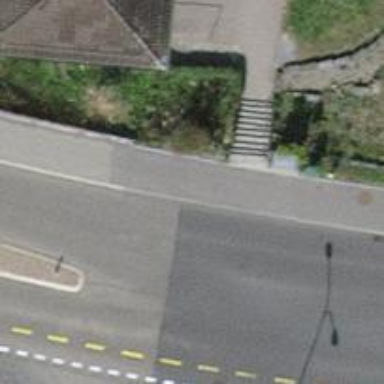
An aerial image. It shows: Asphalt sidewalk.